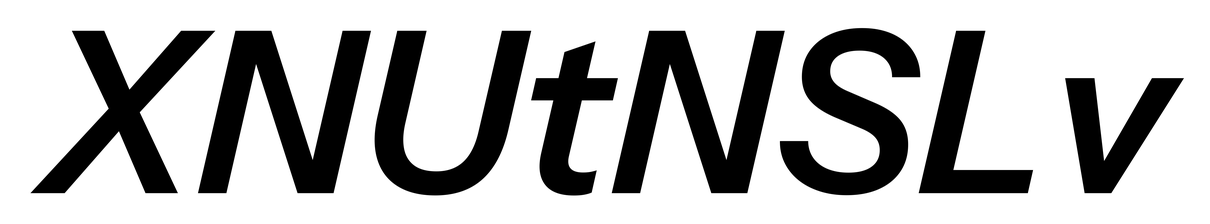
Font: InstrumentSans-Italic_SemiBold_Italic